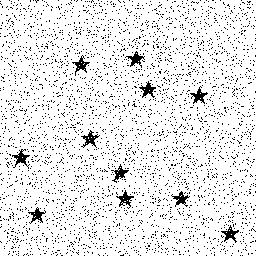
Squares: 0
Triangles: 0
Stars: 11
Total shapes: 11